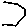
Label: hexagon